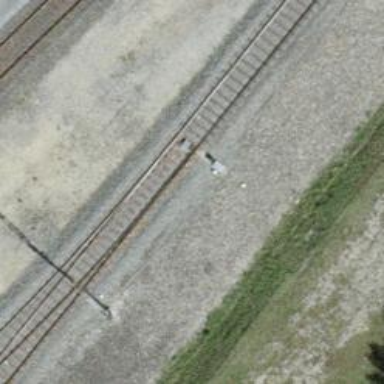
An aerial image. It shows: Railway switch.